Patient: sex M, age 37
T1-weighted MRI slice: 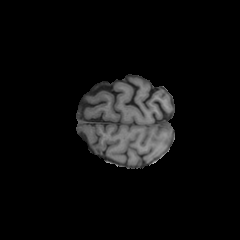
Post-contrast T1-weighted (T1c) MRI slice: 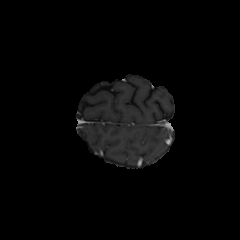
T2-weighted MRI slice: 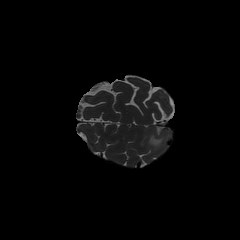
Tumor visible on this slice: yes
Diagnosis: Astrocytoma, IDH-mutant
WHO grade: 2